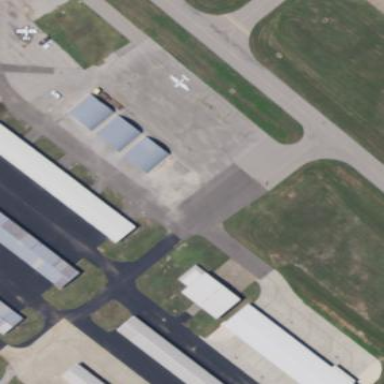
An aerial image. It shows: Apron at the airport.